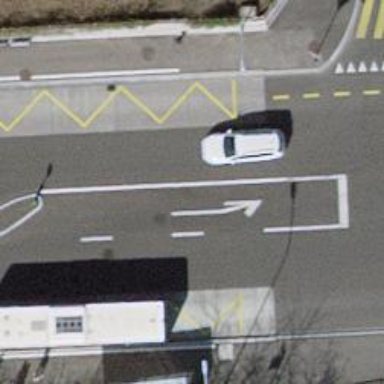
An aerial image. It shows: Tertiary road with asphalt surface and separate sidewalk.